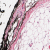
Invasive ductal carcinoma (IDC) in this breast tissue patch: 0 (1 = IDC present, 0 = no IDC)